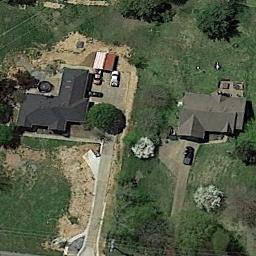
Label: sparse_residential